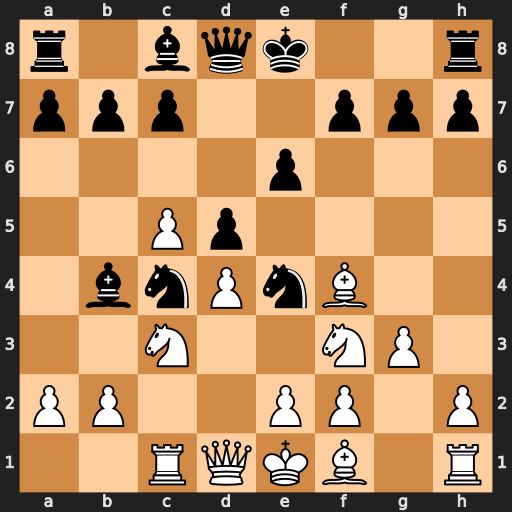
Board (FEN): r1bqk2r/ppp2ppp/4p3/2Pp4/1bnPnB2/2N2NP1/PP2PP1P/2RQKB1R
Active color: w
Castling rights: Kkq
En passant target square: -
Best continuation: Qa4+ Bd7 Qxb4